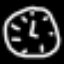
Label: clock